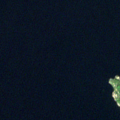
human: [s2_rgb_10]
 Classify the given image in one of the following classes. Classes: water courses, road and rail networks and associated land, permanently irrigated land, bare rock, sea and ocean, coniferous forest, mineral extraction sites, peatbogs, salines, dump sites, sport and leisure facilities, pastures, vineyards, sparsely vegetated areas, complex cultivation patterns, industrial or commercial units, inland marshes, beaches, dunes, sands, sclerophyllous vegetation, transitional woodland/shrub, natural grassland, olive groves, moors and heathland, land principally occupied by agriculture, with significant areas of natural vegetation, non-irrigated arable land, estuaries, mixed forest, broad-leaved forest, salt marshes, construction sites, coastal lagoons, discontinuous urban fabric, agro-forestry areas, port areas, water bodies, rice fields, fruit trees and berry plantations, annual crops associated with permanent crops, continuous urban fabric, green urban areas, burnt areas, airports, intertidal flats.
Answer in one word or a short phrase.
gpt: water bodies